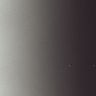
Metastatic tissue present: no